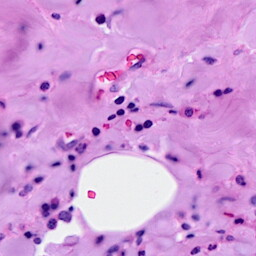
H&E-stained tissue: Breast